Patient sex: F
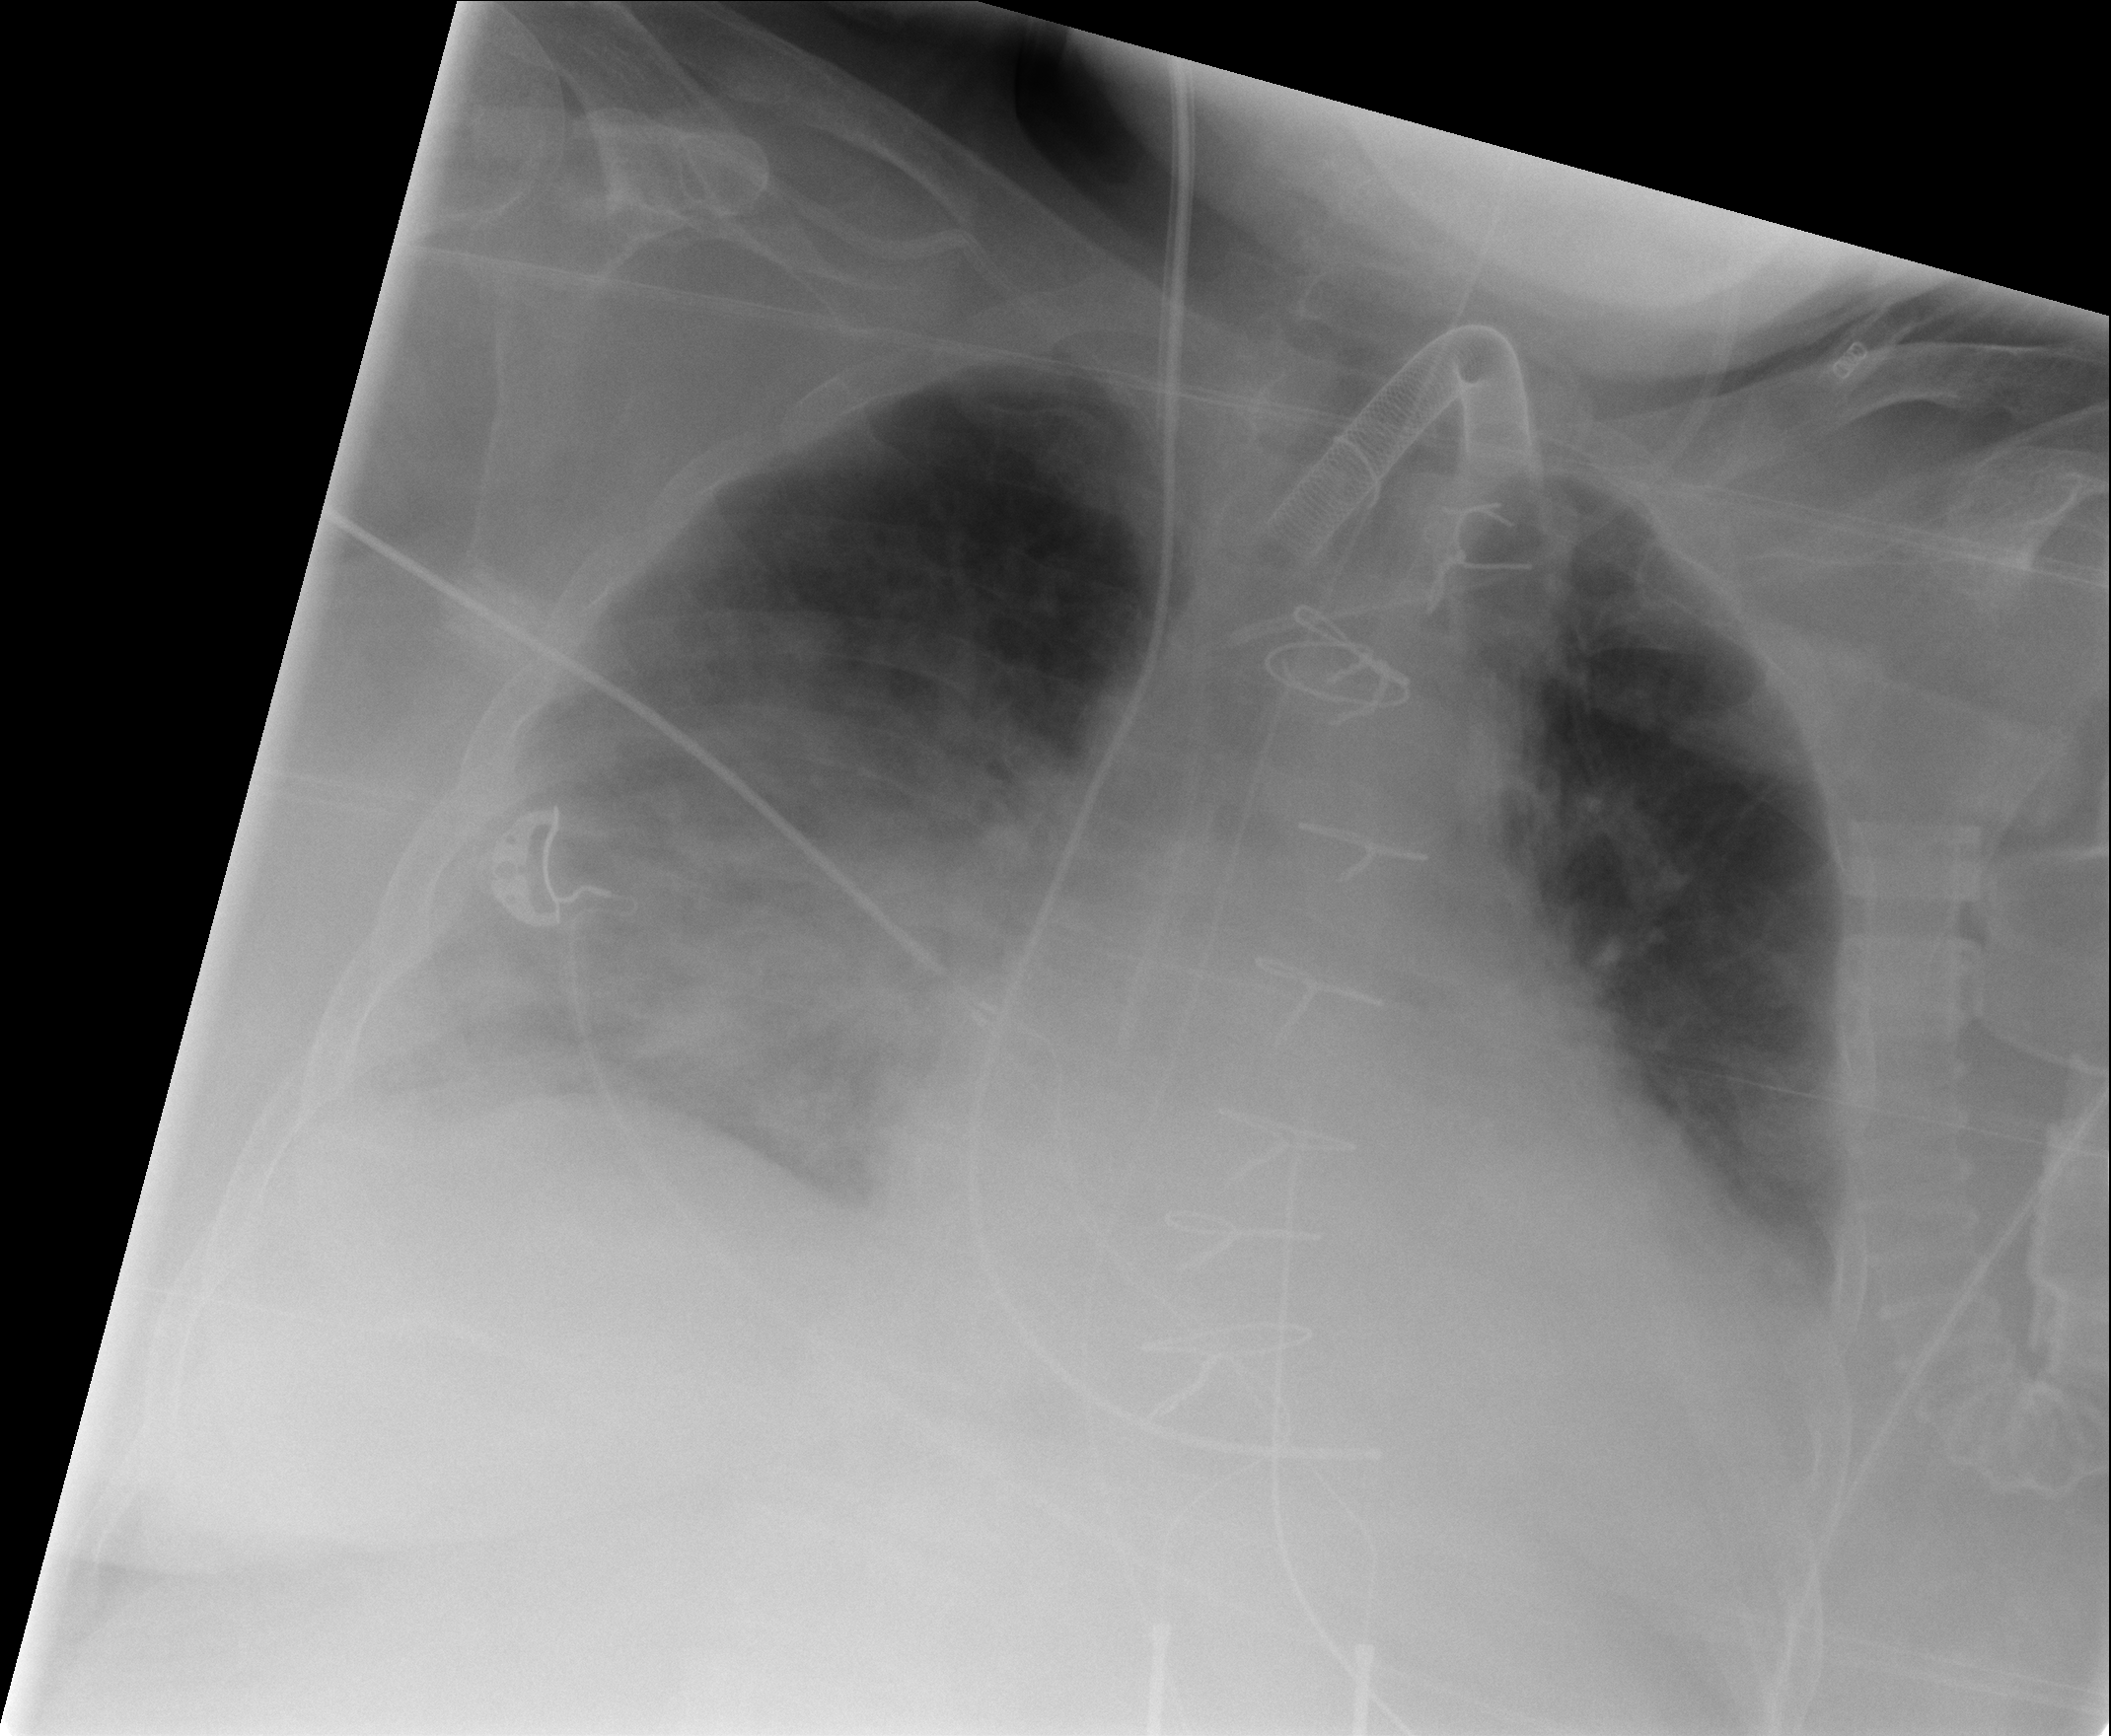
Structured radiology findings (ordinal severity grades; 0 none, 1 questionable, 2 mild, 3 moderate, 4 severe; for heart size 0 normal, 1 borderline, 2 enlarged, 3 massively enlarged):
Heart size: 2
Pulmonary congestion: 3
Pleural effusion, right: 2
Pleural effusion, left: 0
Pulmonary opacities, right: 3
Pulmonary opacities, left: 0
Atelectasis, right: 3
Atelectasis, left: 2